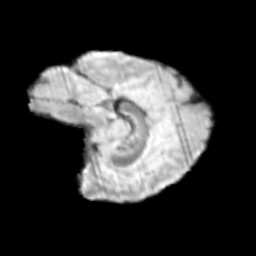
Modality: T2w
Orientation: sagittal
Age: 9
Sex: female
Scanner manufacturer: siemens
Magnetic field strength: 3 T
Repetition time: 3.8 s
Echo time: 0.07 s